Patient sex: M
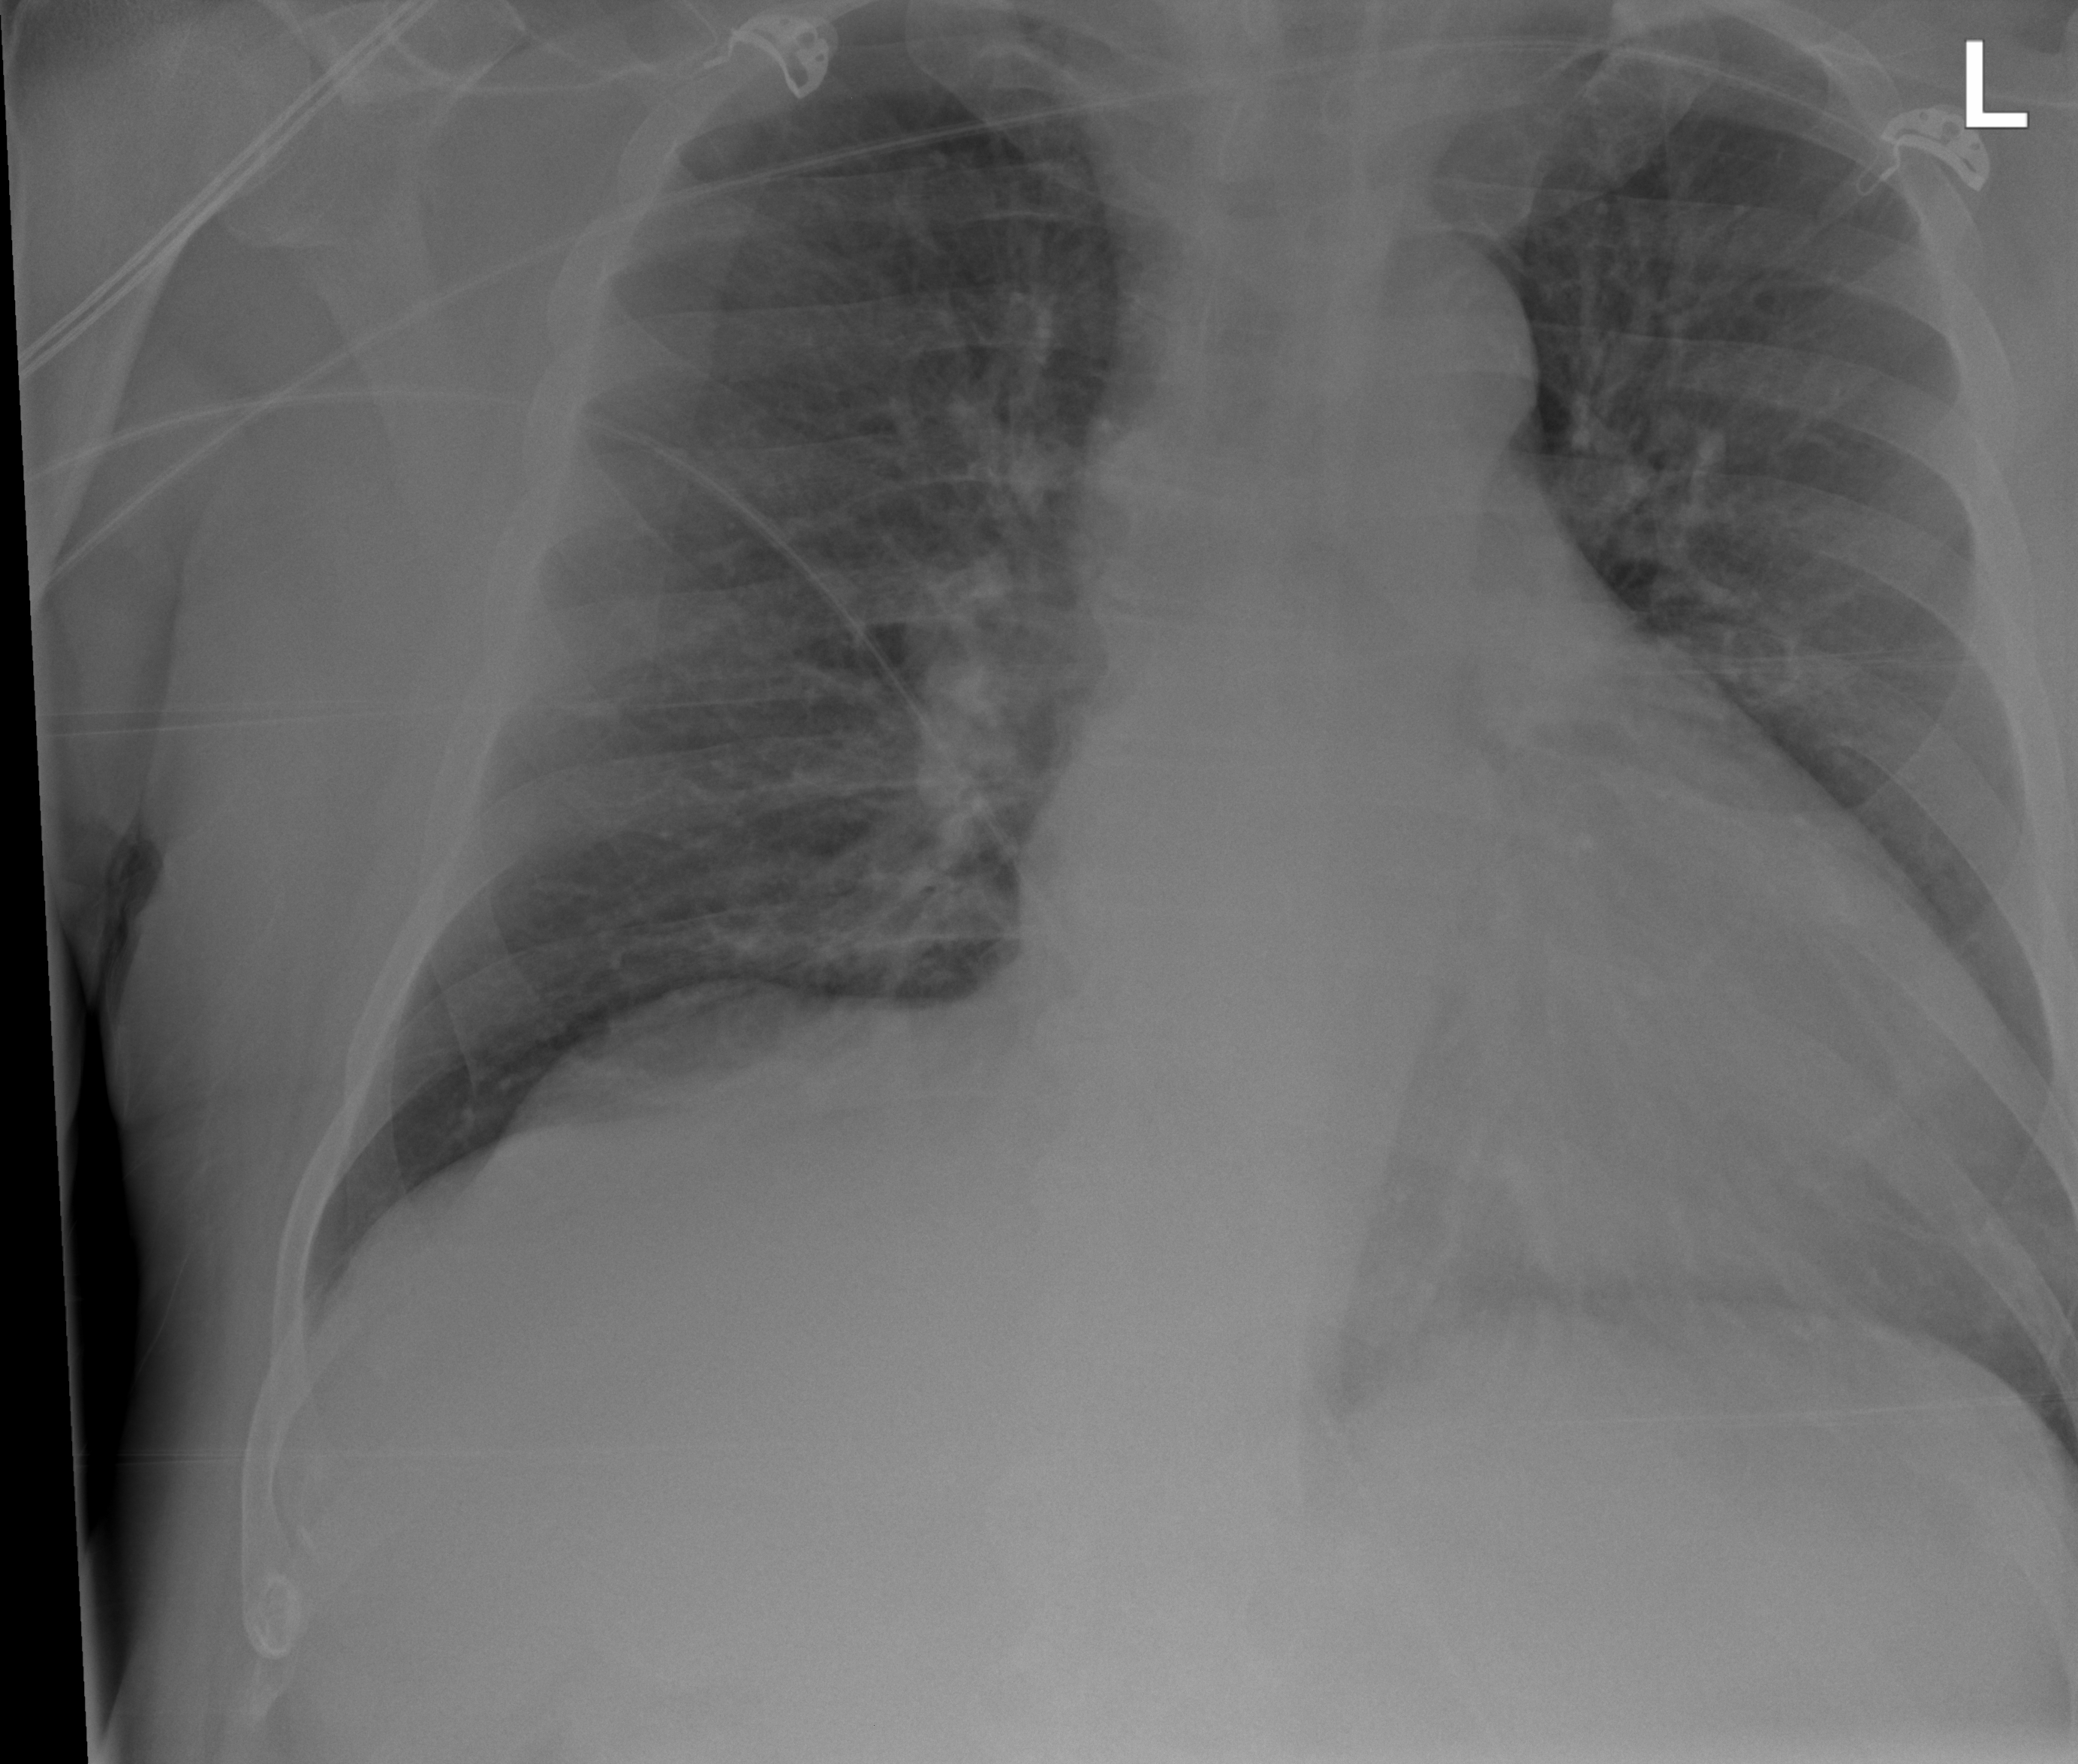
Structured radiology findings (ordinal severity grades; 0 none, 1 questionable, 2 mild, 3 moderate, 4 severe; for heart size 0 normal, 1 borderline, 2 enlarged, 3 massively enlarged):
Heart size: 2
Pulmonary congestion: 2
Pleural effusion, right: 0
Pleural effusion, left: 0
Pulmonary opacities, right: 2
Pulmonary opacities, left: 2
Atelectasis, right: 1
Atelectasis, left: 0